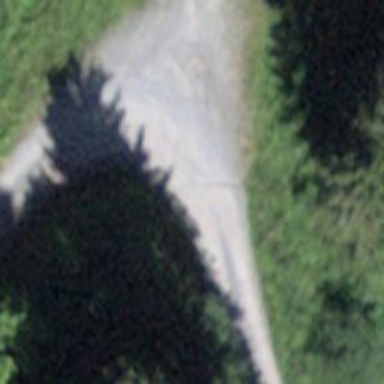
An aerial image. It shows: Passing place on the road.